Question: in a log file that I cannot explain:
All code in project is ANSI C, 32bit exe running on Windows 7 64bit
I have a worker function similar to this one, running in a . During debugging logging was included as shown:
'''
//This function is called from an event handler
//triggered by a UI timer similar in concept to
//C# 'Timer.OnTick' or C++ Timer::OnTick
//with tick period set to a shorter duration
//than this worker function sometimes requires
int LoadState(int state)
{
WriteToLog("Entering ->"); //first call in
//...
//Some additional code - varies in execution time, but typically ~100ms.
//...
WriteToLog("Leaving <-");//second to last call out
return 0;
}
'''
The function above is simplified from our actual code but is sufficient for illustrating the issue.
Occasionally we have seen log entries such as this:

Where the stamp is on the left, then , the last field is in 'clock()' ticks between calls to logging function. This logging indicates that the function was entered twice in a row before exiting.
Without recursion, and in a single threaded program, how is it (or ) possible that execution flow can enter a function twice before the first call was completed?
(to show top call of logging function)
'''
int WriteToLog(char* str)
{
FILE* log;
char *tmStr;
ssize_t size;
char pn[MAX_PATHNAME_LEN];
char path[MAX_PATHNAME_LEN], base[50], ext[5];
char LocationKeep[MAX_PATHNAME_LEN];
static unsigned long long index = 0;
if(str)
{
if(FileExists(LOGFILE, &size))
{
strcpy(pn,LOGFILE);
ManageLogs(pn, LOGSIZE);
tmStr = calloc(25, sizeof(char));
log = fopen(LOGFILE, "a+");
if (log == NULL)
{
free(tmStr);
return -1;
}
//fprintf(log, "%10llu %s: %s - %d
", index++, GetTimeString(tmStr), str, GetClockCycles());
fprintf(log, "%s: %s - %d
", GetTimeString(tmStr), str, GetClockCycles());
//fprintf(log, "%s: %s
", GetTimeString(tmStr), str);
fclose(log);
free(tmStr);
}
else
{
strcpy(LocationKeep, LOGFILE);
GetFileParts(LocationKeep, path, base, ext);
CheckAndOrCreateDirectories(path);
tmStr = calloc(25, sizeof(char));
log = fopen(LOGFILE, "a+");
if (log == NULL)
{
free(tmStr);
return -1;
}
fprintf(log, "%s: %s - %d
", GetTimeString(tmStr), str, GetClockCycles());
//fprintf(log, "%s: %s
", GetTimeString(tmStr), str);
fclose(log);
free(tmStr);
}
}
return 0;
}
'''
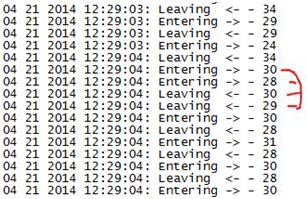
Answer: if there was some obscure part of the C standard that allowed execution flow to enter a function more than once without first exiting (given that multi-threading or recursion was not present)
Your comments, I believe, have clearly answered the question. Borrowing from what @Oli Charlesworth said in one comment, he summarizes it up pretty well:
But since the (which I could not post for proprietary reasons) on several occasions have demonstrated this pattern, one of the conditions @Oli Charlesworth listed is not actually true for our software. My best guess at this point, given that the logging function is and is the only input to the file, is to consider the alternate <URL> possibility suggested by @jxh:
'<ucontext.h>'
So, I will post this same question to the supplier of my environment, specifically if their UI Timers are run in such a way as to allow parallel calls due to a fiber or thread.
If any are interested, I will also update this answer with their response.
As it turns out, . That is, while the worker function did not reference itself explicitly, it designated as the event handler for two separate event generators. That, coupled with a call to (a function available in our environment forcing events in the queue to be processed now) can (and did) result in recursive execution flow into the event handler function. Here is a quote from a person who has expertise in the relationship between UI timers and system events in our environment: